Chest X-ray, PA view. Patient: 40 years old, sex M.
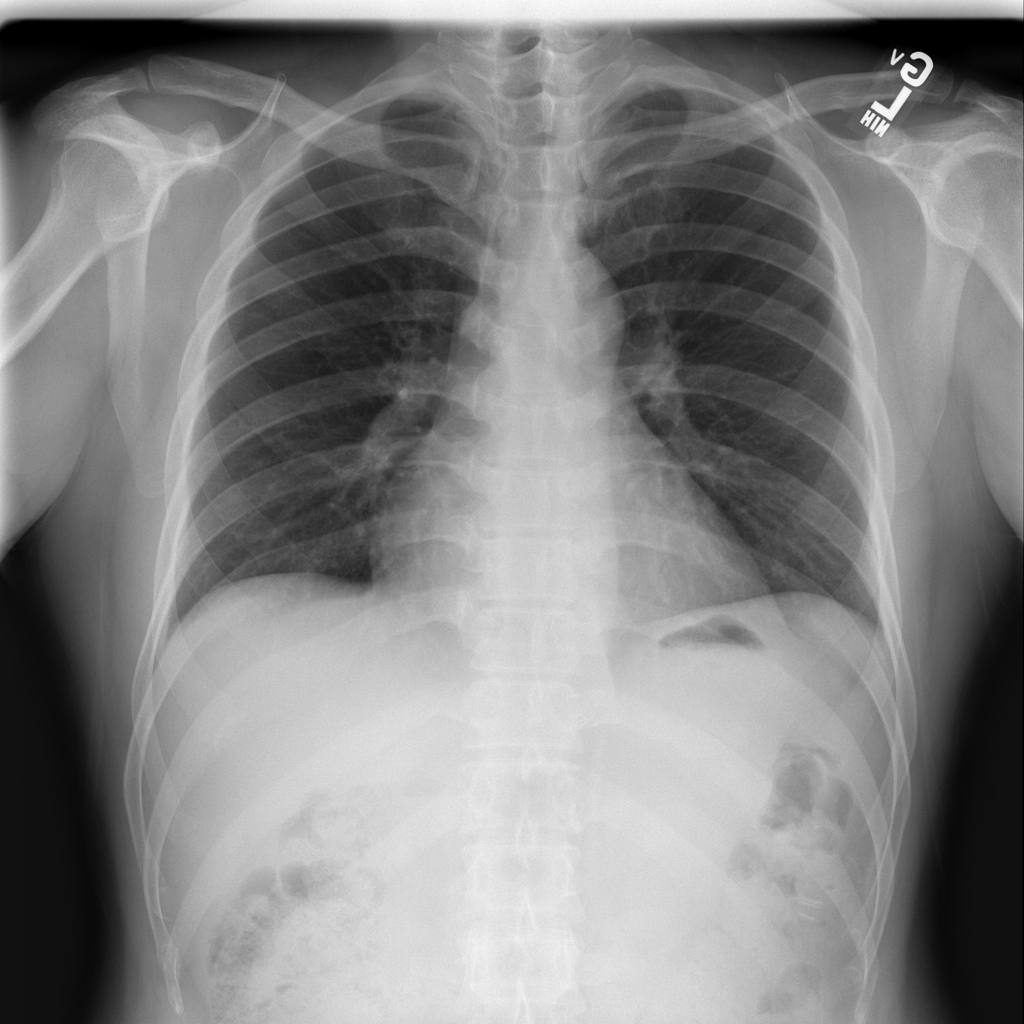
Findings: No Finding